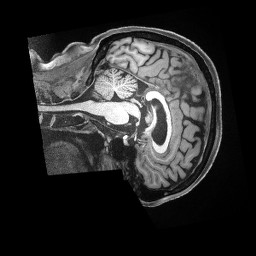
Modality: T1w
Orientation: sagittal
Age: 53
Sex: female
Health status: ill
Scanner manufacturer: siemens
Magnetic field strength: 3 T
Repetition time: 2.5 s
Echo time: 0.00181 s